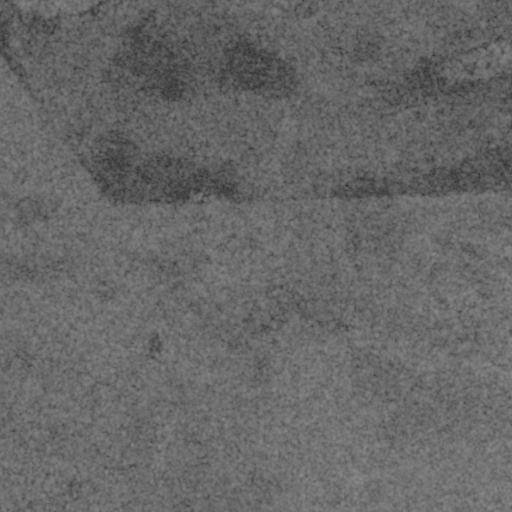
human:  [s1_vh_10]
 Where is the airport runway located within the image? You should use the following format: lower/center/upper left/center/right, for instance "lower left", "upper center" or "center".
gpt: The airport runway is located in the center right of the image.
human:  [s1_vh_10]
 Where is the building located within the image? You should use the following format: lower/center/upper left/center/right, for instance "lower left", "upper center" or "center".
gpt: The building is located in the center right of the image.
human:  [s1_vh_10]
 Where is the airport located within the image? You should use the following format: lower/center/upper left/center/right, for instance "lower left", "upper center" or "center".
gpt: There is no airport in the image.

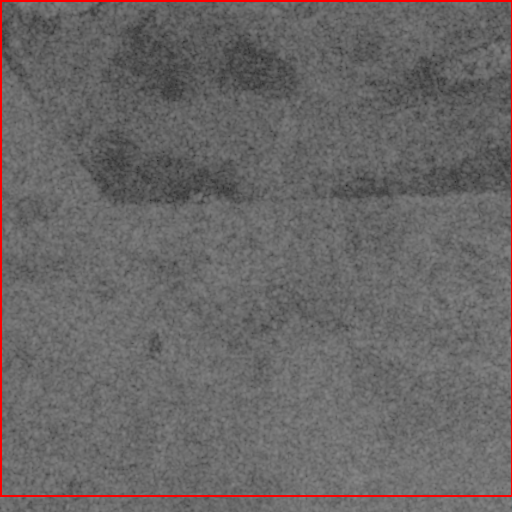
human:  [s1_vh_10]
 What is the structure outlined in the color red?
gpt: The structure outlined in red is a crop field.
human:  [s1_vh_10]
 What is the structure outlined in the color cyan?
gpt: There is no cyan outline.